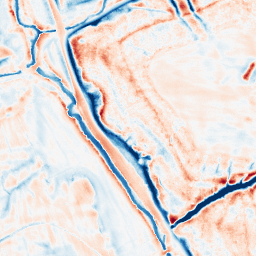
Category: edge_preserving
Decomposition family: bilateral
Decomposition parameters: d: 21
sigma_color: 150
sigma_space: 75
Upsampling method: bicubic_16x
Upsampling parameters: scale: 16
Upsampling scale: 16